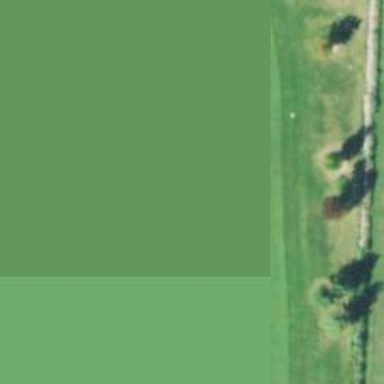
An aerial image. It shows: Path used for both walking and golf.